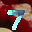
Label: 7